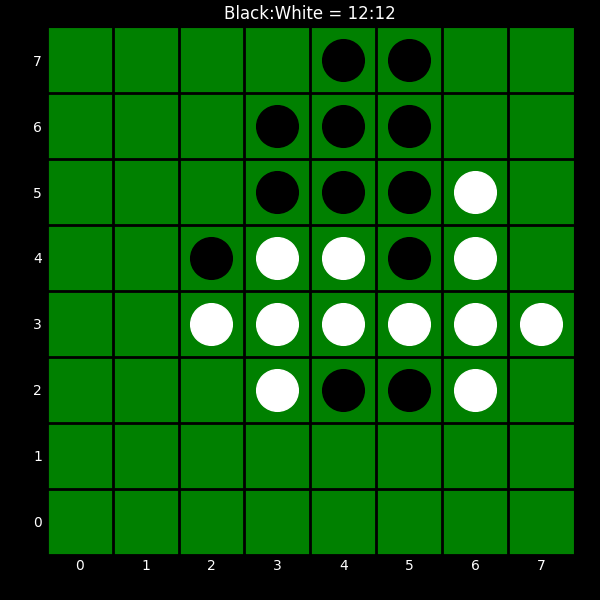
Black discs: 12
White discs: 12